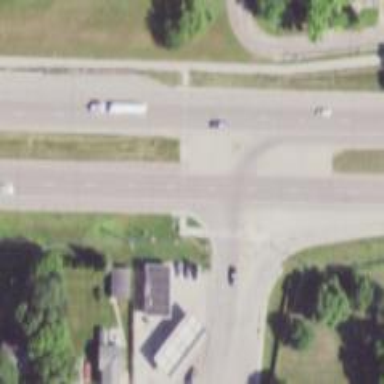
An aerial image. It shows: Asphalt road classified as trunk highway.